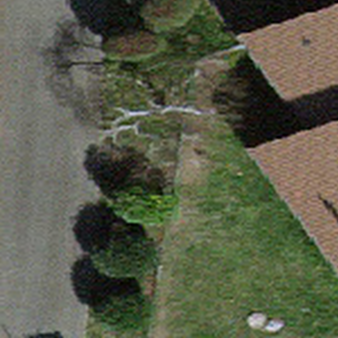
Label: other